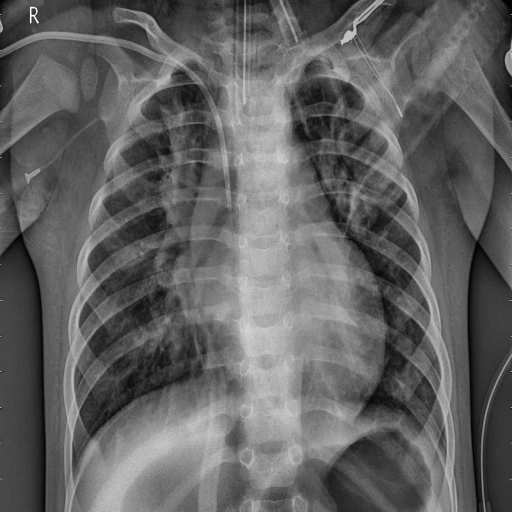
Finding: PNEUMONIA